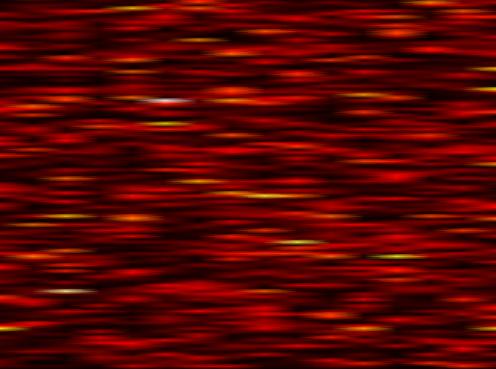
Label: FOFDM